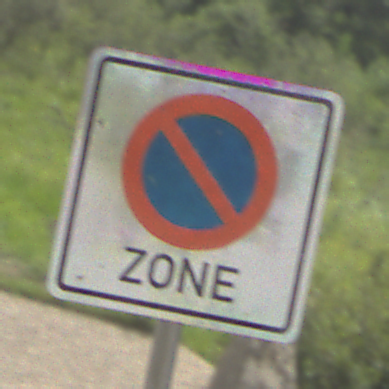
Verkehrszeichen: BeginnEingeschraenktesHalteverbotZone
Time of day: Midday
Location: Outdoor (Nature)
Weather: PartlyCloudy
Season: NotSpecified
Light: Natural